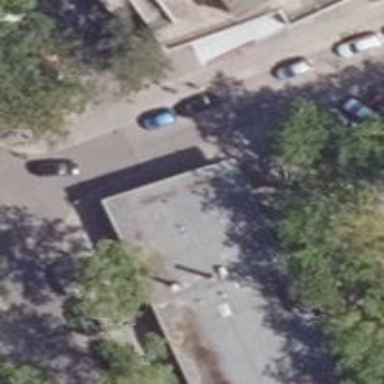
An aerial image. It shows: Bakery.